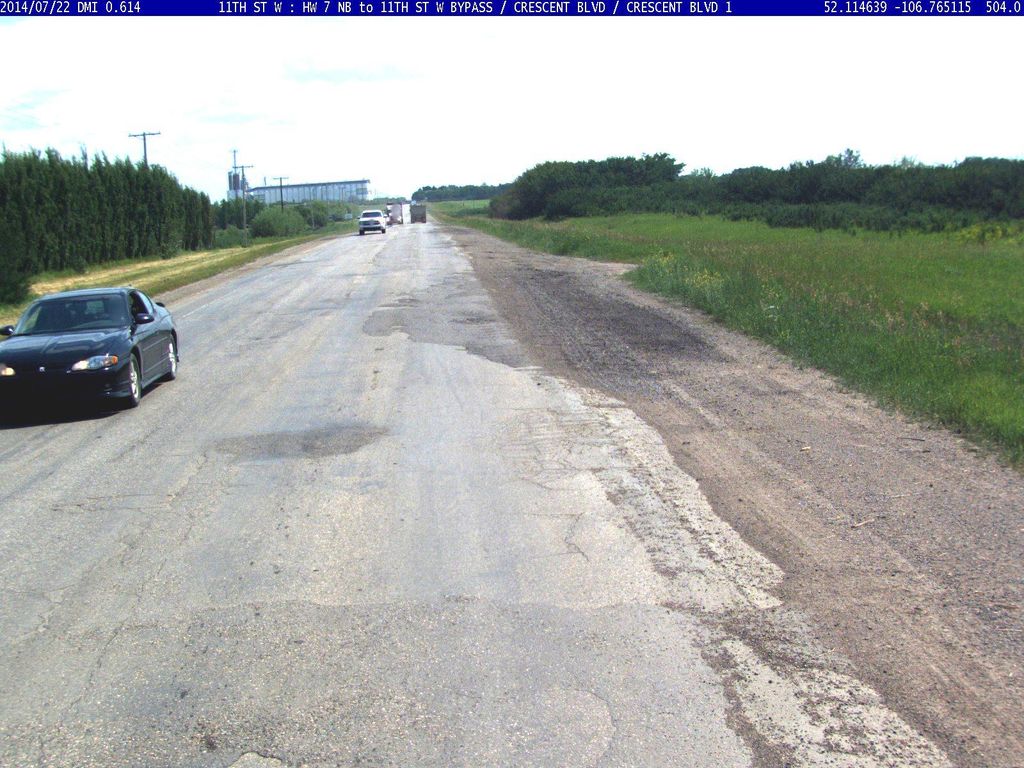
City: saskatoon